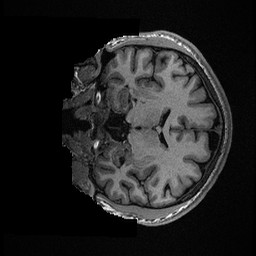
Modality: T1w
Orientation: coronal
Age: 33
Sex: male
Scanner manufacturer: ge
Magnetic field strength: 3 T
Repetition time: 0.006952 s
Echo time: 0.00292 s